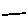
Label: line